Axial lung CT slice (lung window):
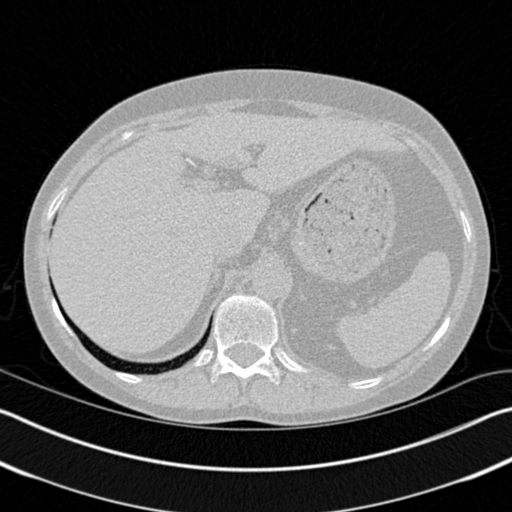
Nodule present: no